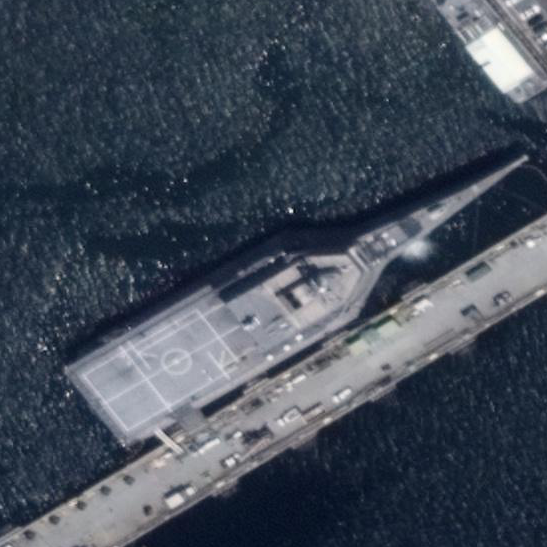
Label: Independence-class_combat_ship